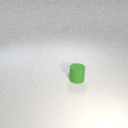
small green rubber cylinder